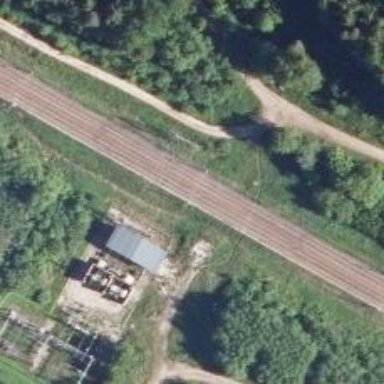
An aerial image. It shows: Railway track with continuous electrified contact lines.